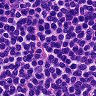
Metastatic tissue present: no